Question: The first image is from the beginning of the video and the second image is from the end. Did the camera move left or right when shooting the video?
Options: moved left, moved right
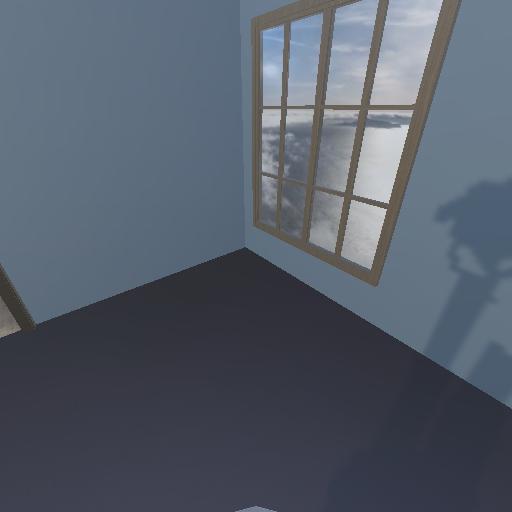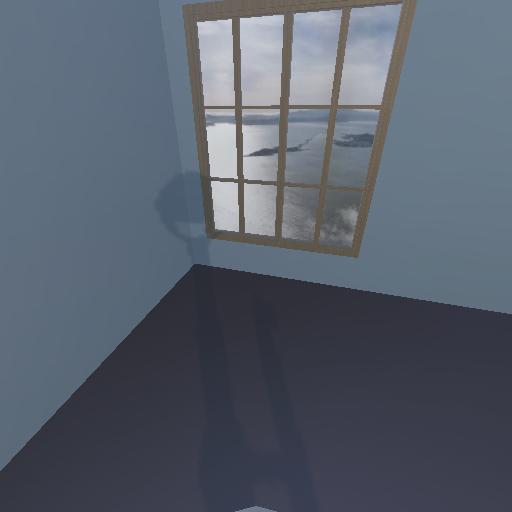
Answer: moved left